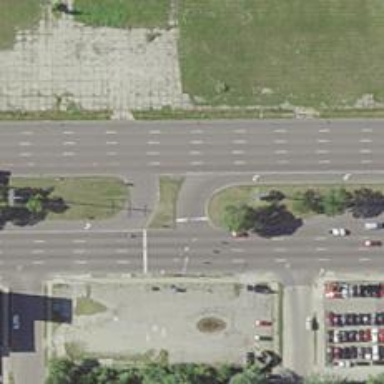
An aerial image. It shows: Trunk link highway.